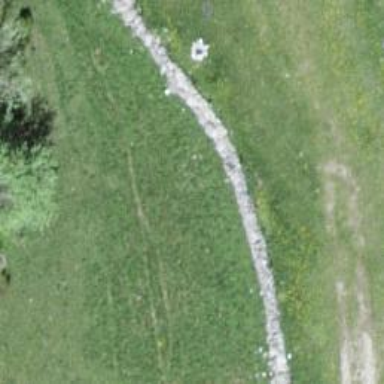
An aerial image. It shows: Wall barrier.